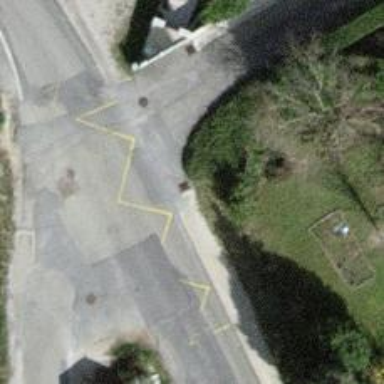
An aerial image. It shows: Bus stop with shelter.